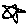
Label: star